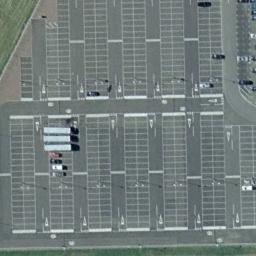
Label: parking_lot